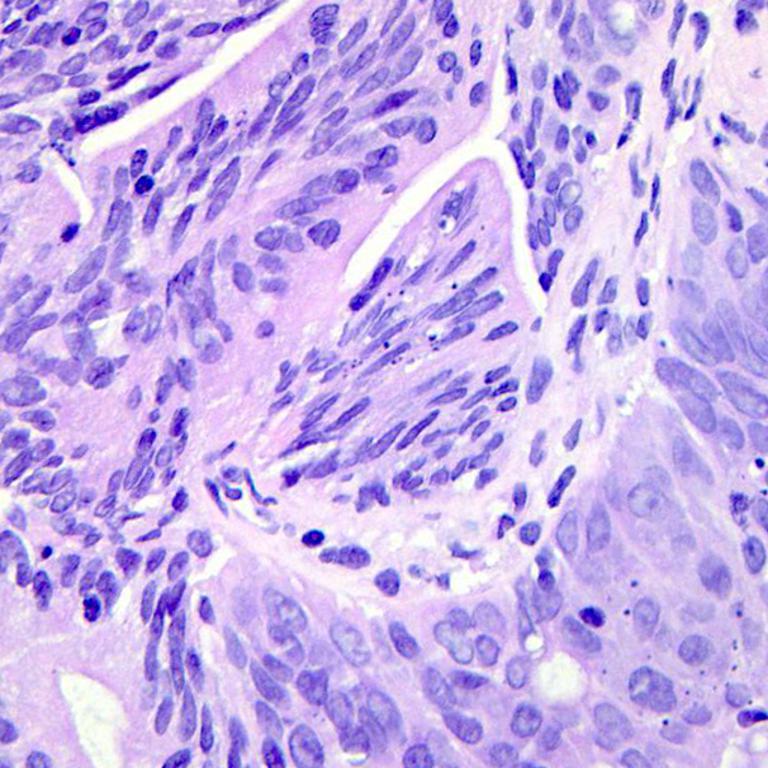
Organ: colon
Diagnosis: adenocarcinomas